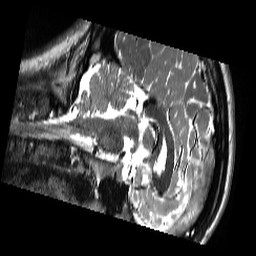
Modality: T2w
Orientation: sagittal
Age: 20
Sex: male